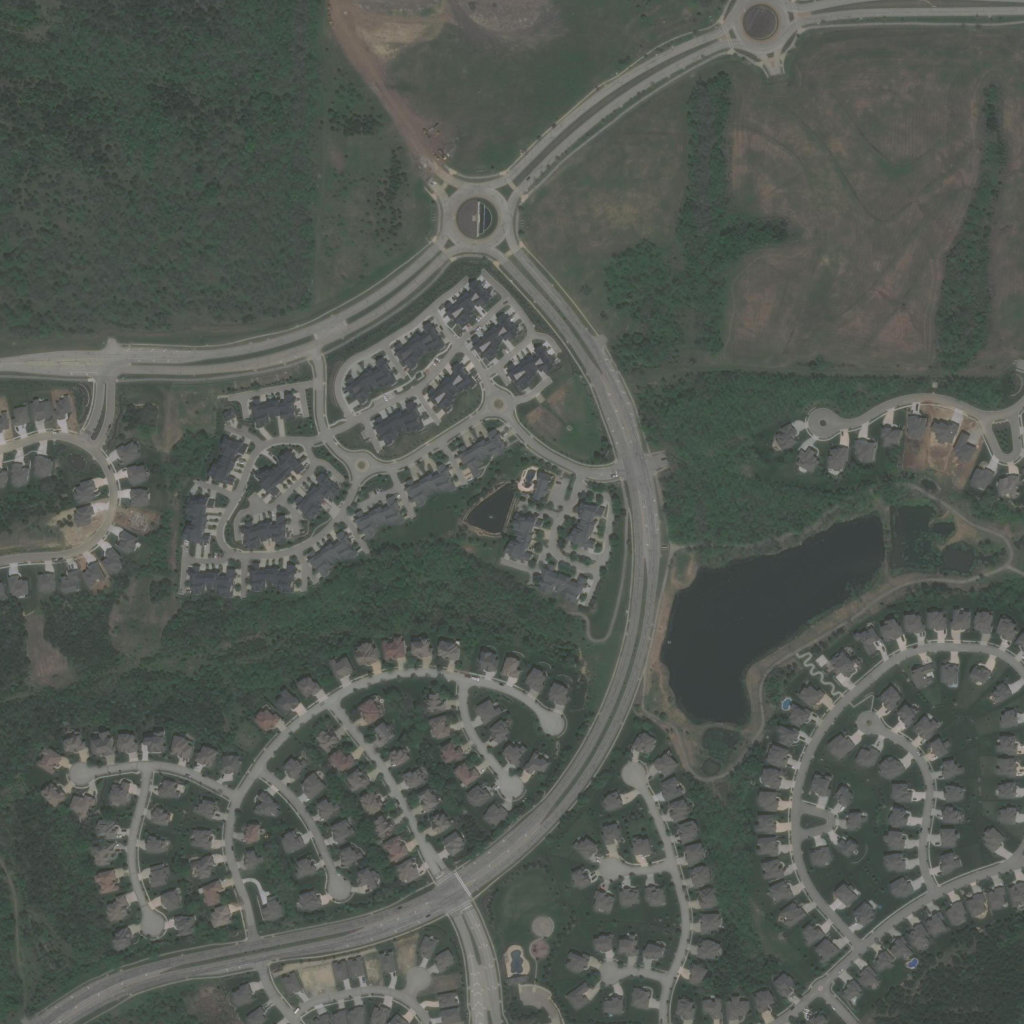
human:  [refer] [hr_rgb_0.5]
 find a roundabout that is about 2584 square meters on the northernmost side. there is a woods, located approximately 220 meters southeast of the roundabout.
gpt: <box>[[42, 17, 50, 24, 0]]</box>

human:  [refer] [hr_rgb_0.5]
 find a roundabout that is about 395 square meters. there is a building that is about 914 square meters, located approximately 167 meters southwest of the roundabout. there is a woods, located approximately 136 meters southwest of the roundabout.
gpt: <box>[[47, 37, 49, 40, 0]]</box>

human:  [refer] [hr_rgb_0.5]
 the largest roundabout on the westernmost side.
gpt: <box>[[42, 17, 50, 24, 0]]</box>